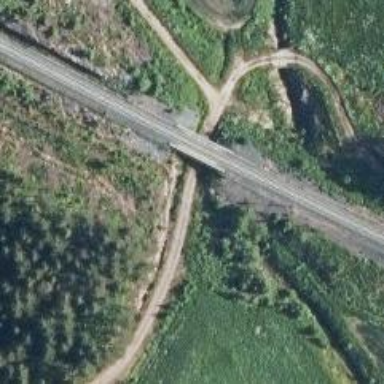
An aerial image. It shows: Bridge with railway tracks. The electrified line has continuous contact line.